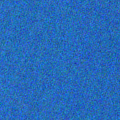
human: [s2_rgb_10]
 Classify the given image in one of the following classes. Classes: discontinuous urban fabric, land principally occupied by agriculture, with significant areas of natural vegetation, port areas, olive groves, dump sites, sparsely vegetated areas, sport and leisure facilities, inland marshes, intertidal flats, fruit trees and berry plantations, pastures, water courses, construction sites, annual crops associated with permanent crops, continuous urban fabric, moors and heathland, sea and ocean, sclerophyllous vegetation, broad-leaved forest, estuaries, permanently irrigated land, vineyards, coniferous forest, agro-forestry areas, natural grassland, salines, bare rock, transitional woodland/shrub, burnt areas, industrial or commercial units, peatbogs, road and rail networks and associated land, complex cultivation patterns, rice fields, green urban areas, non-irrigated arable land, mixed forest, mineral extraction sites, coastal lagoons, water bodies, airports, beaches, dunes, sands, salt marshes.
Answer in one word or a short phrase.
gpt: sea and ocean